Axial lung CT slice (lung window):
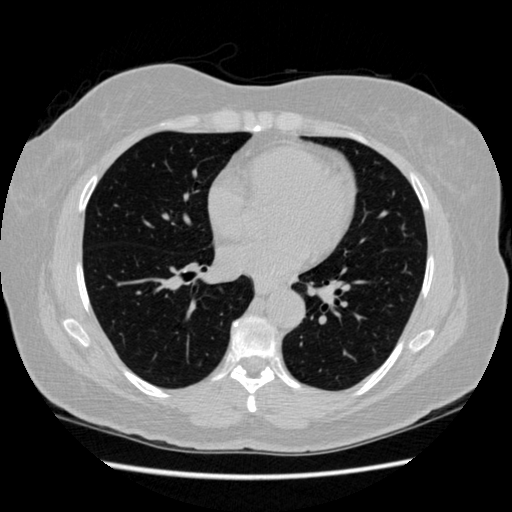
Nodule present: no